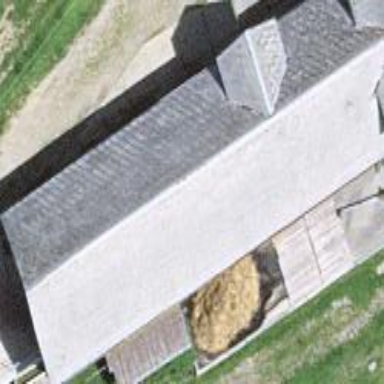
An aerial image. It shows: Farm auxiliary building with gabled roof.